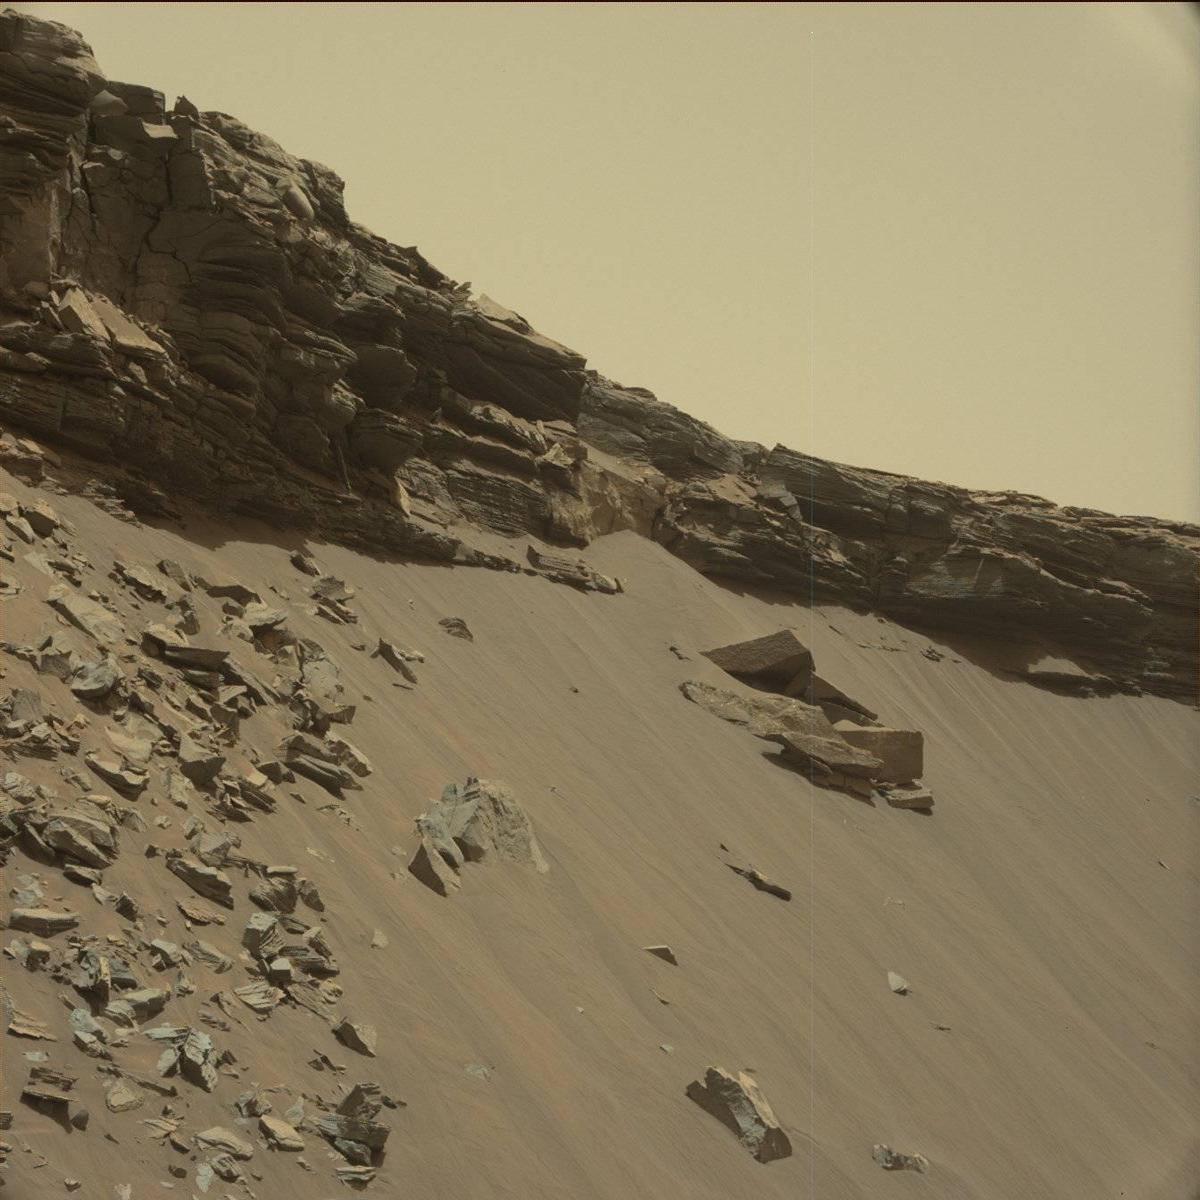
Terrain classes present: Bedrock, Sand / Soil, Sky